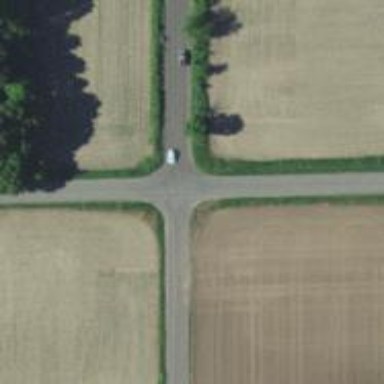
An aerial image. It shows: Stop road.